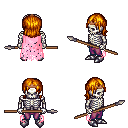
a pixel art fantasy rpg character, male body template, skeleton, pink tattered cape, magenta pants, dark blonde long bangs hairstyle, bronze tiara, metal boots, spear, four views (front, back, left, right), 2x2 character sprite sheet, small pixel art, hard edges, no anti-aliasing